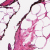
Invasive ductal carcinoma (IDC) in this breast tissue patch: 0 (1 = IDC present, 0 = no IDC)